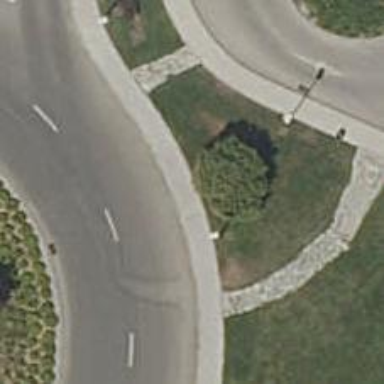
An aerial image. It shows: Sidewalk.